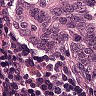
Metastatic tissue present: yes